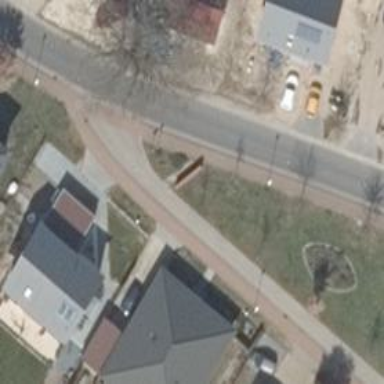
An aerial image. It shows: Residential road.